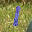
Label: 1